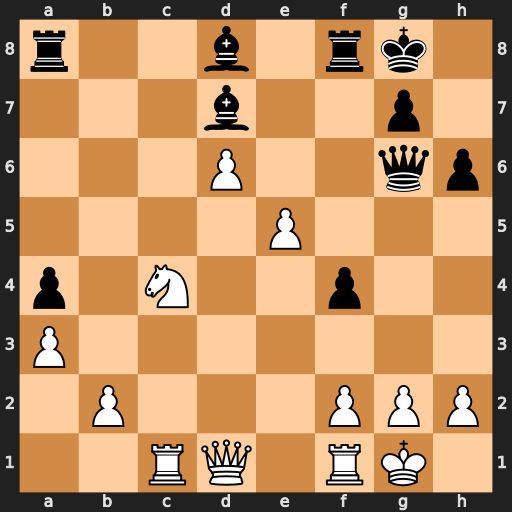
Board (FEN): r2b1rk1/3b2p1/3P2qp/4P3/p1N2p2/P7/1P3PPP/2RQ1RK1
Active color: w
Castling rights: -
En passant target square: -
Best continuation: Qd5+ Be6 Qxa8 f3 g3 Bg5 Qxa4